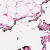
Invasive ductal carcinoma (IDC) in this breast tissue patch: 0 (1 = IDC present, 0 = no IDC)